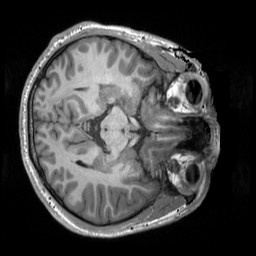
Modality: T1w
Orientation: axial
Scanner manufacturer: siemens
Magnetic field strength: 3 T
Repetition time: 2.3 s
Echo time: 0.00298 s